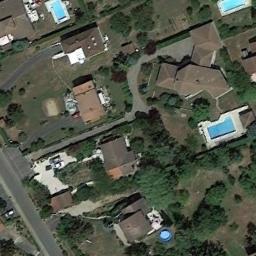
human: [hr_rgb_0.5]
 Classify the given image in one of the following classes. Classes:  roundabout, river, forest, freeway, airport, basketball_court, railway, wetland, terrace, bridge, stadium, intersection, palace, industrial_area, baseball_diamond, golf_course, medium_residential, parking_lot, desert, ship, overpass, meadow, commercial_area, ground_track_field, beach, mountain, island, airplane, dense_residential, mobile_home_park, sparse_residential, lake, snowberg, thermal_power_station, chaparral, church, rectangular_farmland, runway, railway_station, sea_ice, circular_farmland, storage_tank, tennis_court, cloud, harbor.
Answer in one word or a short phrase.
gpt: medium_residential